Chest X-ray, PA view. Patient: 20 years old, sex F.
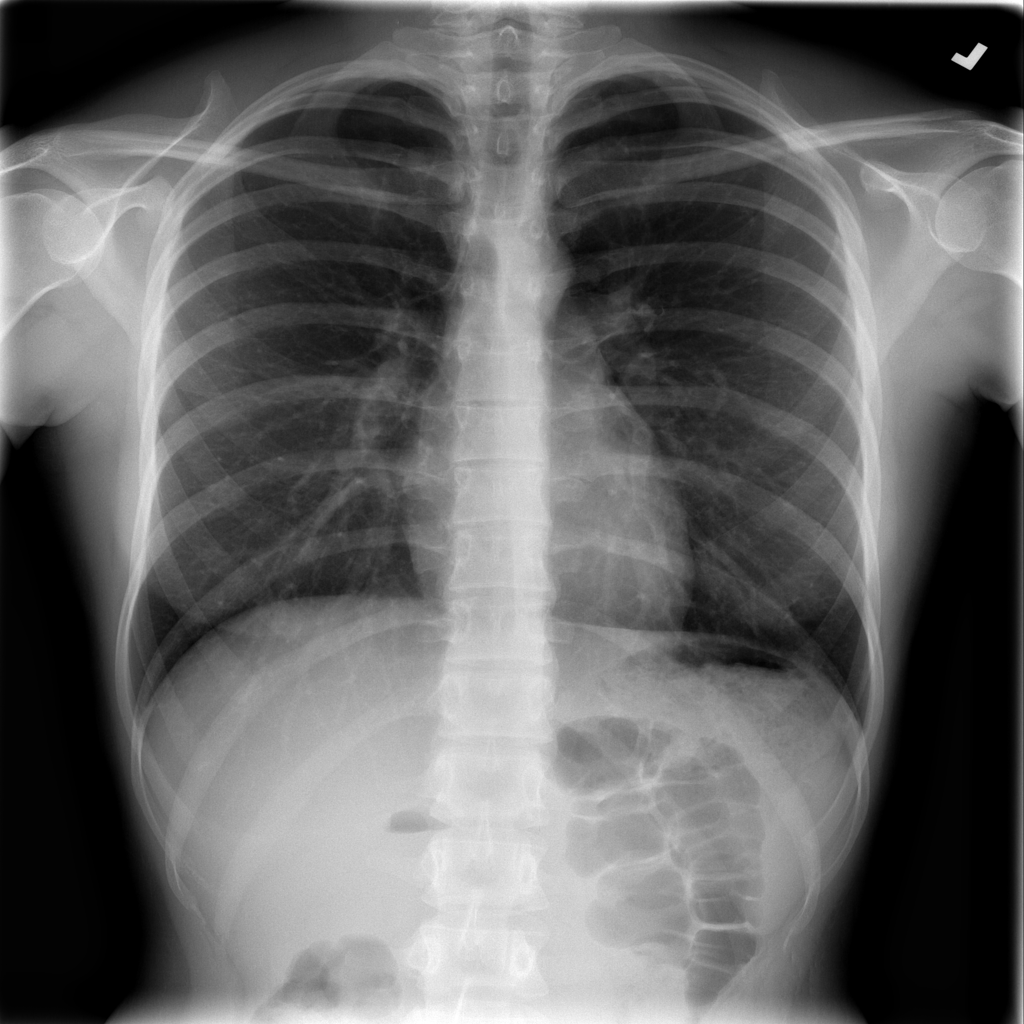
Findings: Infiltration